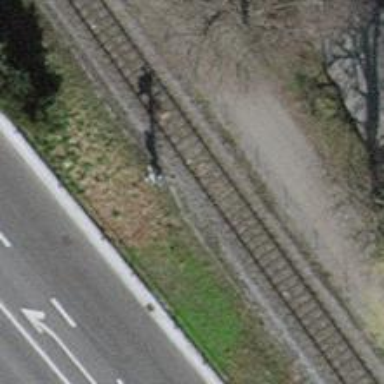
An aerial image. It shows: Railway signal.